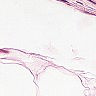
Metastatic tissue present: no